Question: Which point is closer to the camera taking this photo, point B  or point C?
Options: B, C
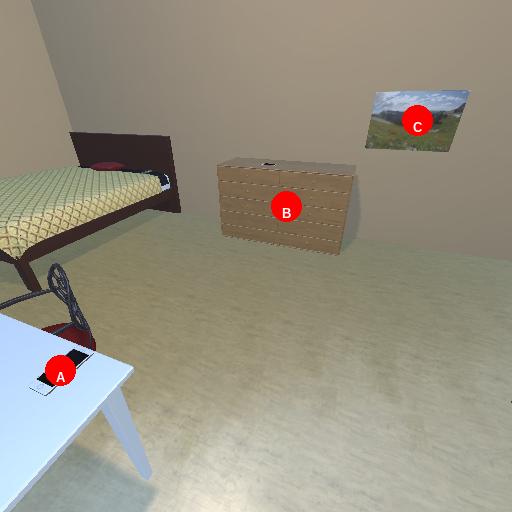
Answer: B